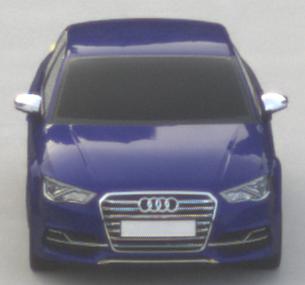
Make: Audi
Model: S3
Detailed model: 8V
Model produced from: 2013
Model produced until: 2020
Doors: 4
Color: blue
Road condition: dry road
Daytime: morning or afternoon
Contrast: low contrast